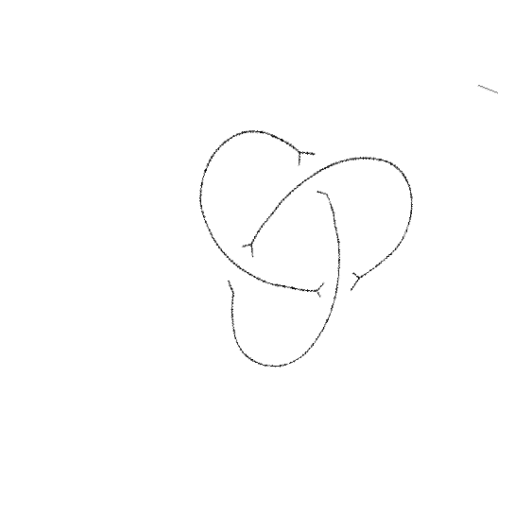
Crossing number: 3